Question: how do I make an icon look like this? Using css:

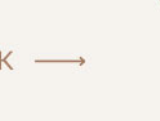
Answer: Welcome Alex, you can do it in many ways. If you don't want to depend on an external library you could use unicode arrows for that and style your icon as you like.
'''
i.arrow::before {
content: '|< ';
font-style: normal;
font-family: Roboto;
color: #af8564;
background-color: #fff5e8;
padding: 10px 10px 10px 0px;
}
'''
'''
<i class="arrow"></i>
'''